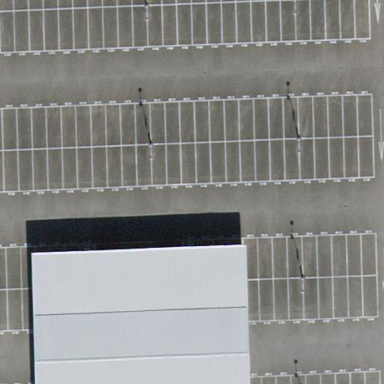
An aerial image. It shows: Multi-storey parking building with flat roof. The surface is asphalt.